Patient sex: M
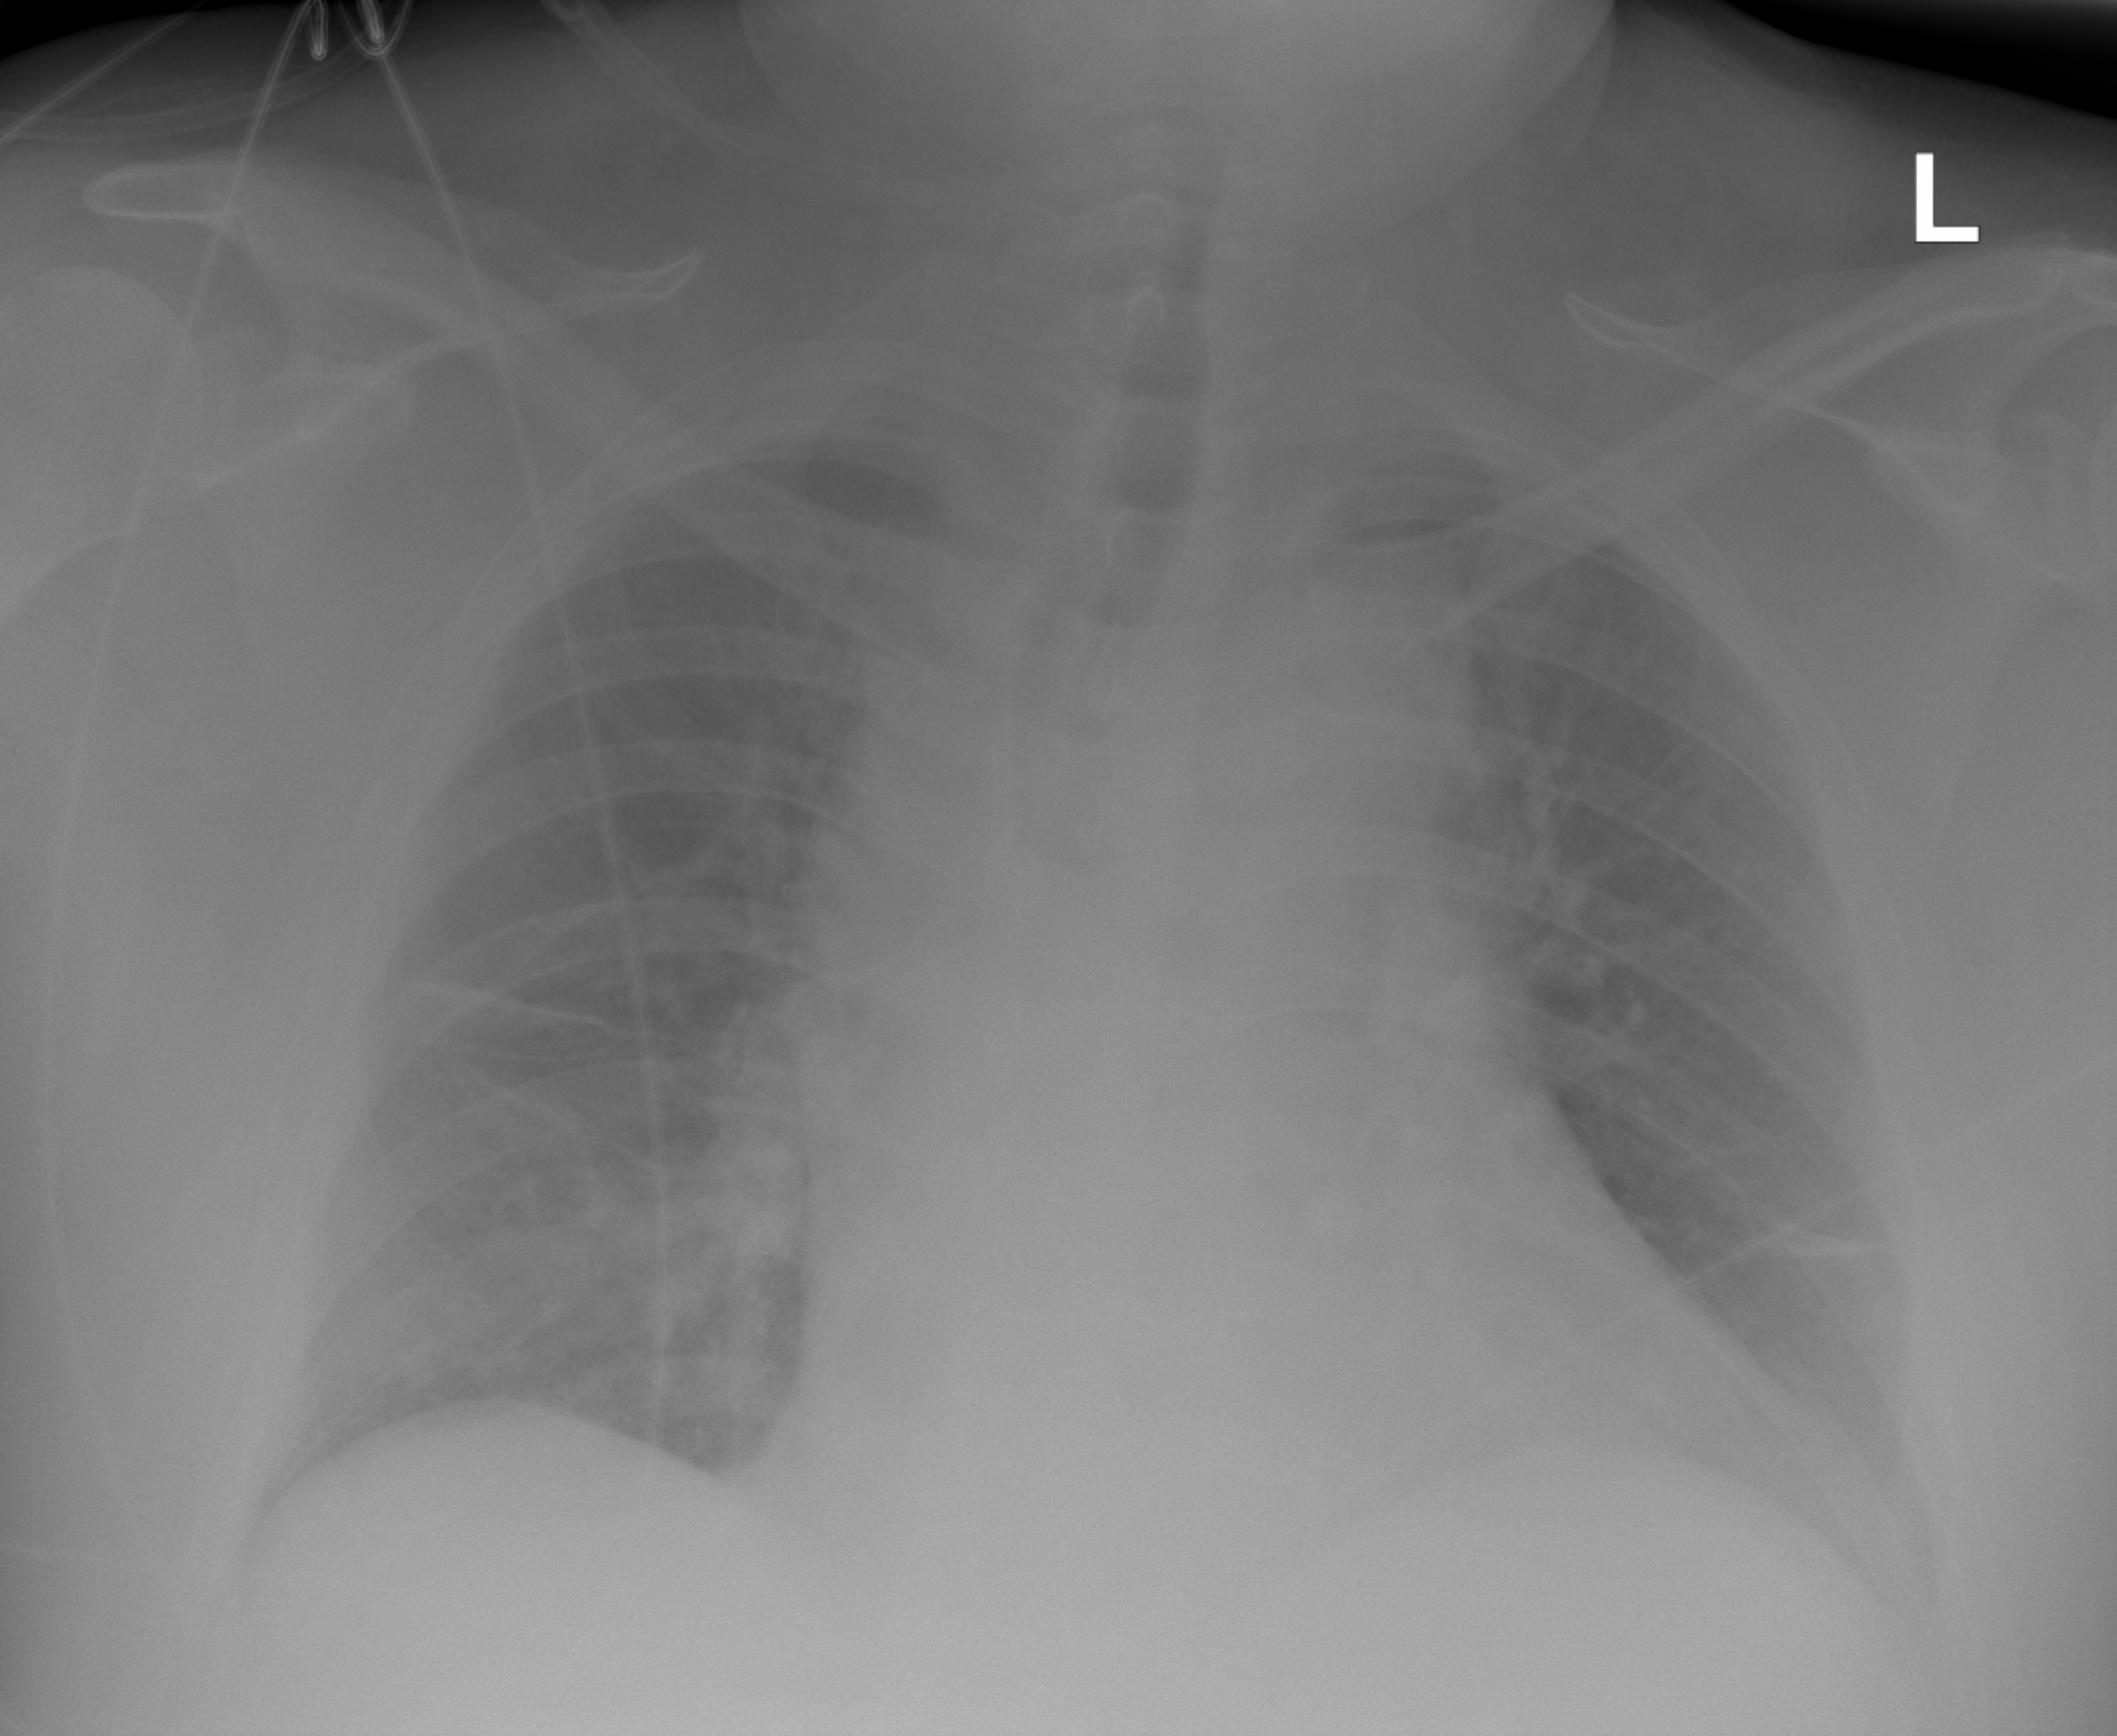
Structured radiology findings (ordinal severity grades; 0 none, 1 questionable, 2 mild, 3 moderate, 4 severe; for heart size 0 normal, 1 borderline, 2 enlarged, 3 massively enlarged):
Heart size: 2
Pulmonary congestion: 1
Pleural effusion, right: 0
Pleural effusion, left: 0
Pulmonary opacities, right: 0
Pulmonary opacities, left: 0
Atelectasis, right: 1
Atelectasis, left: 1